Question: I am using a segmented control as suggested by Marc M here: <URL>
I also have a tabbar on the bottom that I would still need to use regardless of what segment I am on.

How to I get the segmented control to switch XIB files?
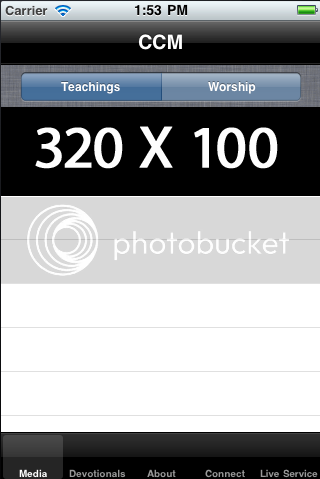
Answer: Your should follow the answer provided by @Rayfleck.
To setup a segmented control,
1. Setup a view controller for Media.
2. Setup a UISegmentedControl and assign labels Teaching and Worship
3. Create two view for each Teaching and worship (respectively), and have them ready with your data.
4. Use the link you had provided in your question and check the example on the usage for - (IBAction)segmentSwitch:(id)sender
and link them to the two views.